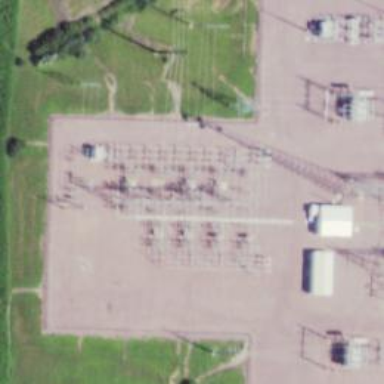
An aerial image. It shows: Switch for power supply.